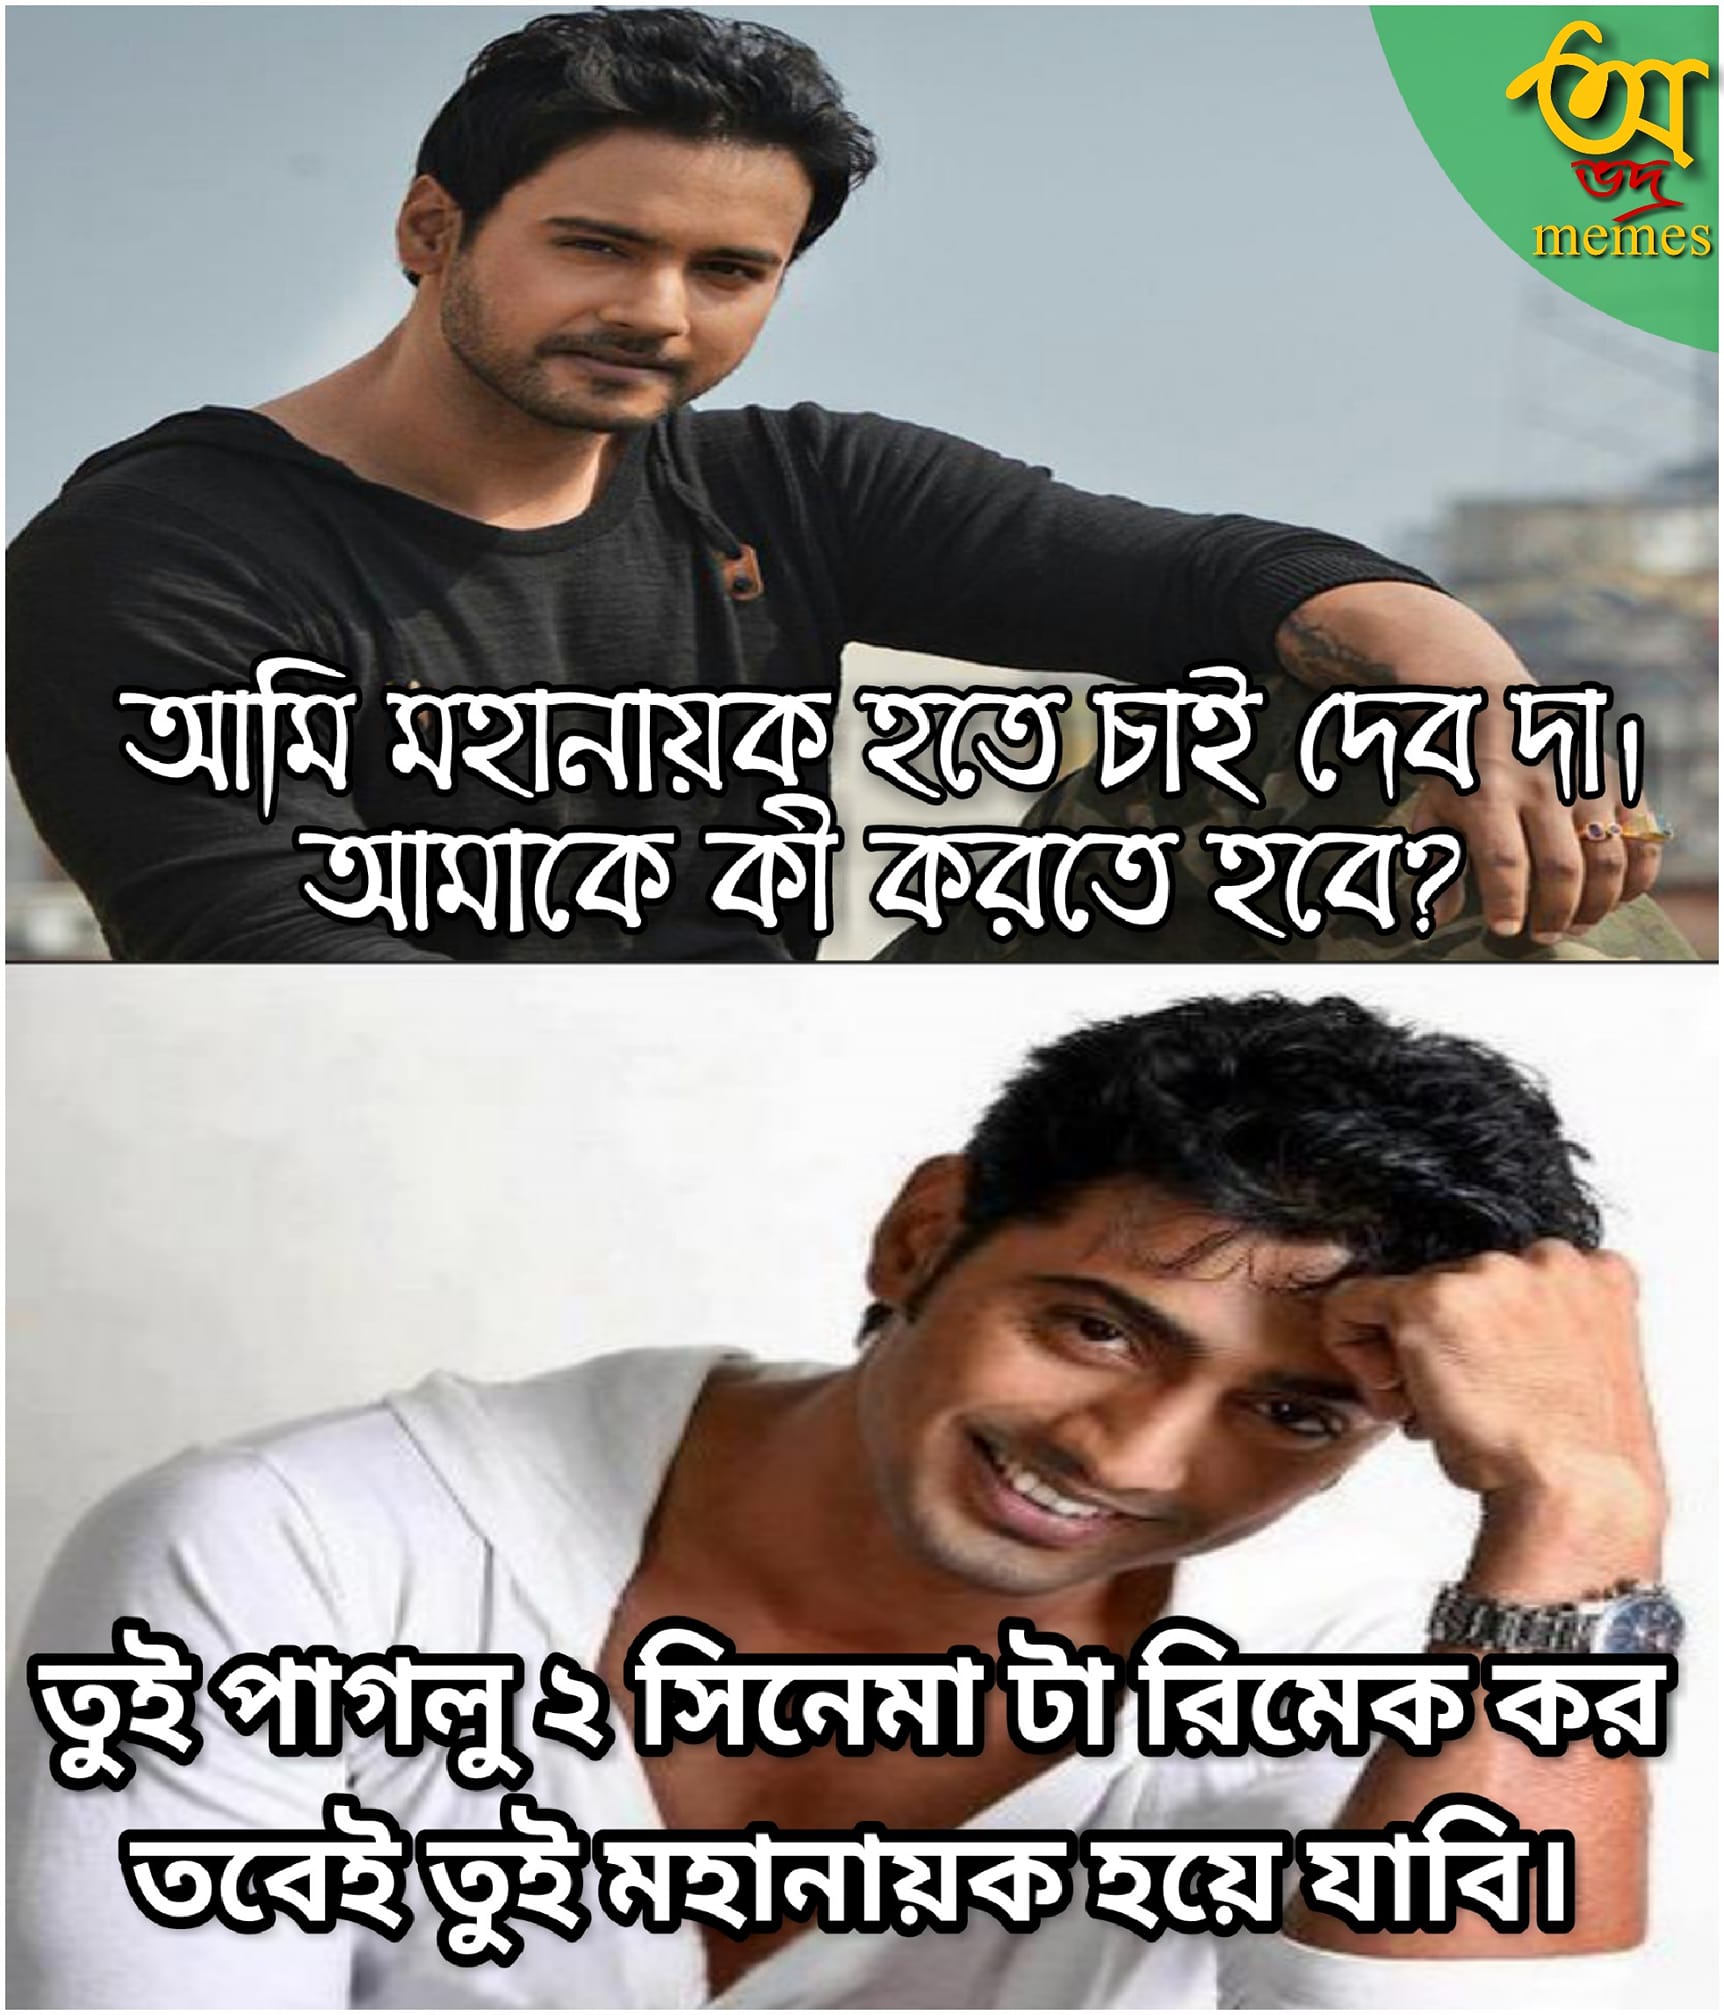
Caption: আমি মহানায়ক হতে চাই দেব দা ।  আমাকে কী করতে হবে ?    তুই পাগলু ২ সিনেমা টা রিমেক কর তবেই তুই মহানায়ক হয়ে যাবি
Label: hate